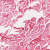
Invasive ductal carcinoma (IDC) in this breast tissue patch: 0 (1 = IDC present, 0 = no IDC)